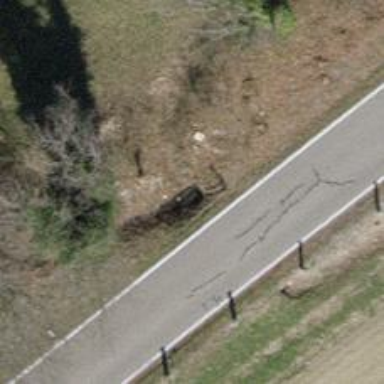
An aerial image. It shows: Culvert tunnel underneath ditch.